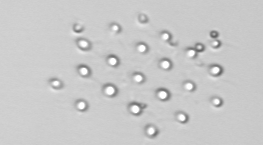
Label: Parvicorbicula_socialis